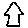
Label: house